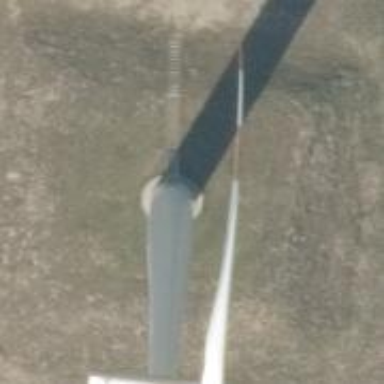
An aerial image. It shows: Wind turbine power generator.